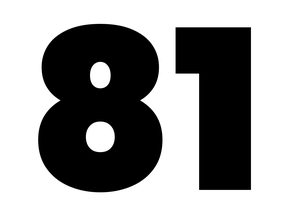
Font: Poppins-Black